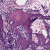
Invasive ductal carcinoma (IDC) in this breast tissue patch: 0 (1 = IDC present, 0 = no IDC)